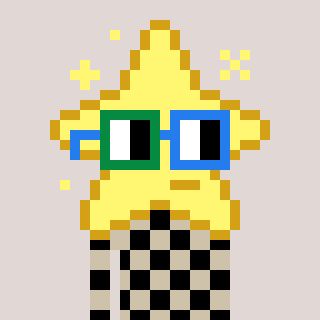
a pixel art character with square green and blue glasses, a star-shaped head and a bege-colored body on a warm background